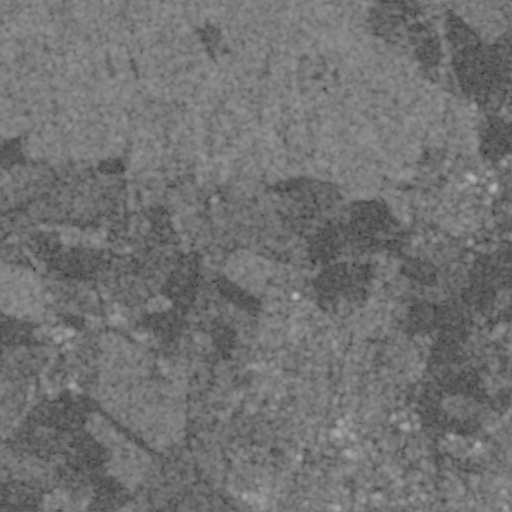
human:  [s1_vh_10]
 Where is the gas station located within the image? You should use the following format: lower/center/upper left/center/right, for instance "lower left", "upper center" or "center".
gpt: The gas station is located in the lower right of the image.
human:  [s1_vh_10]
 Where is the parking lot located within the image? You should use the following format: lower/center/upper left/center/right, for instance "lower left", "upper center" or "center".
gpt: The parking lot is located in the right of the image.
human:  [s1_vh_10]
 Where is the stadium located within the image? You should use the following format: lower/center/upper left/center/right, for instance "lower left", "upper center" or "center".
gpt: The stadium is located in the upper right of the image.
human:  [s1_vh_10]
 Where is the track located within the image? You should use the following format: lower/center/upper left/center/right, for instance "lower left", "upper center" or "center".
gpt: The track is located in the lower right of the image.
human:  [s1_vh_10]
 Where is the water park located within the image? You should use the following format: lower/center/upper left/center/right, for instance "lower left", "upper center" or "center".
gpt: The water park is located in the upper right of the image.
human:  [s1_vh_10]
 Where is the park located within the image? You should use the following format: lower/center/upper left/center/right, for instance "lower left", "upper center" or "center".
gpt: There is no park in the image.

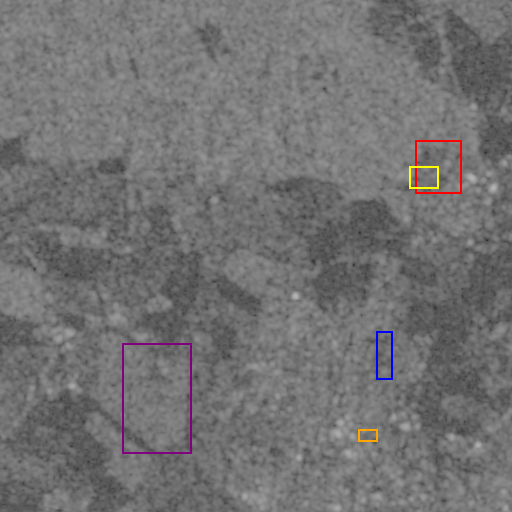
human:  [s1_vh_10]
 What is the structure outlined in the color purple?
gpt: The structure outlined in purple is a crop field.
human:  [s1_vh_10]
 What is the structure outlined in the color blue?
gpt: The structure outlined in blue is a park.
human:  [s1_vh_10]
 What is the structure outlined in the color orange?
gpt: The structure outlined in orange is a parking lot.
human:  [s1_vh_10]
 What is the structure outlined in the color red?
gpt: The structure outlined in red is a stadium.
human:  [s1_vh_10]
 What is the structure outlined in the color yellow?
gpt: The structure outlined in yellow is a water park.
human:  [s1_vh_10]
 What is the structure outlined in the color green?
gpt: There is no green outline.